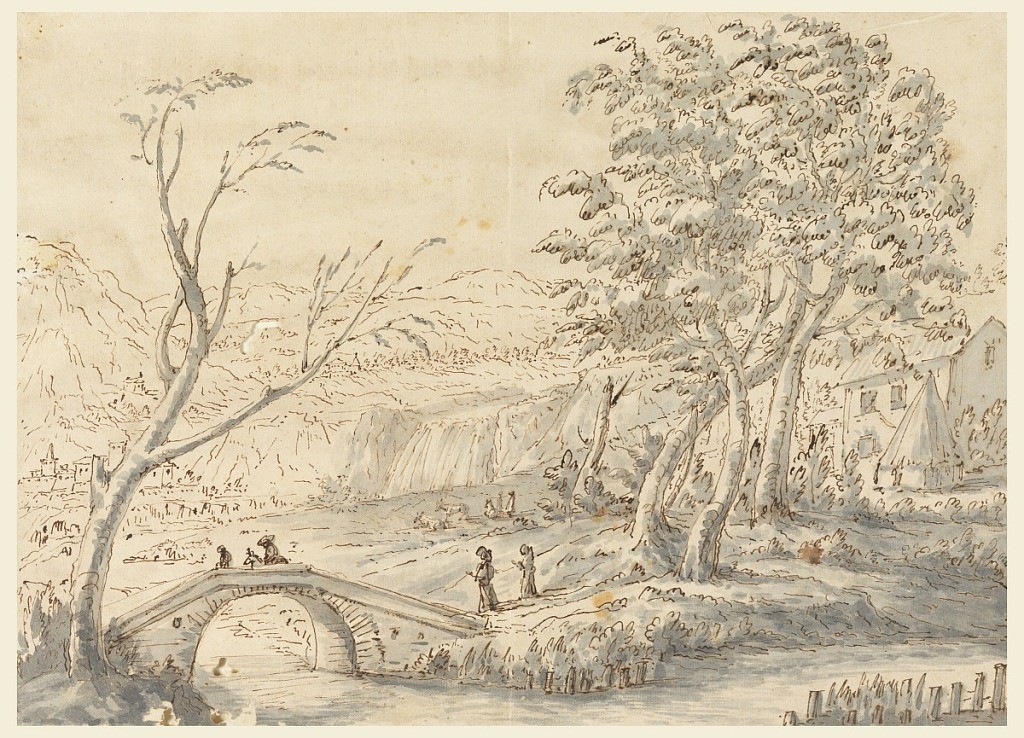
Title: Landscape with Bridge
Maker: Carlo Marchionni, Italian, 1702–1786
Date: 1770–1786
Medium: Pen and ink, brush and watercolor on paper
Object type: Drawing
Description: Mountainous country with a town at left in the middle ground. In the foreground is a brook, over which leads a bridge at left. Two persons approach it, a rider and a pedestrian are upon it. At right is a farm with trees in front.